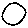
Label: circle